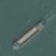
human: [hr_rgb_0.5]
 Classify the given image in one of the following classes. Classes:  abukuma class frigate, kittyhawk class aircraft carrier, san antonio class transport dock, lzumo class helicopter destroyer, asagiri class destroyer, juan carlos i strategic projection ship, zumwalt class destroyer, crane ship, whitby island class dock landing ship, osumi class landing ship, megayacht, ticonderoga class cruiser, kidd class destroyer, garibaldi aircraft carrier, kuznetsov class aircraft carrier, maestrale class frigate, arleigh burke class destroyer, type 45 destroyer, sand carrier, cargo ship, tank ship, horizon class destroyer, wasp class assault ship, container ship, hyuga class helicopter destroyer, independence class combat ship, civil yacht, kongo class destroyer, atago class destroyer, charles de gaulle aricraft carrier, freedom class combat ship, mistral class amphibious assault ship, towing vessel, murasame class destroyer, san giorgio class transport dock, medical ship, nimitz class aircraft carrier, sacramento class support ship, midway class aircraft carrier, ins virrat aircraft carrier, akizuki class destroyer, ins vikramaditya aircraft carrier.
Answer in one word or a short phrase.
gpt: Sand carrier